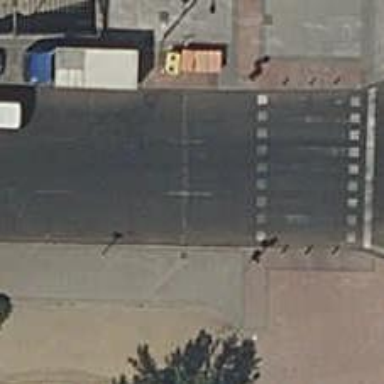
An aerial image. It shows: Crossing with traffic signals.